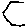
Label: hexagon